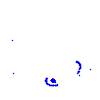
Particle: kaon